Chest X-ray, PA view. Patient: 55 years old, sex M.
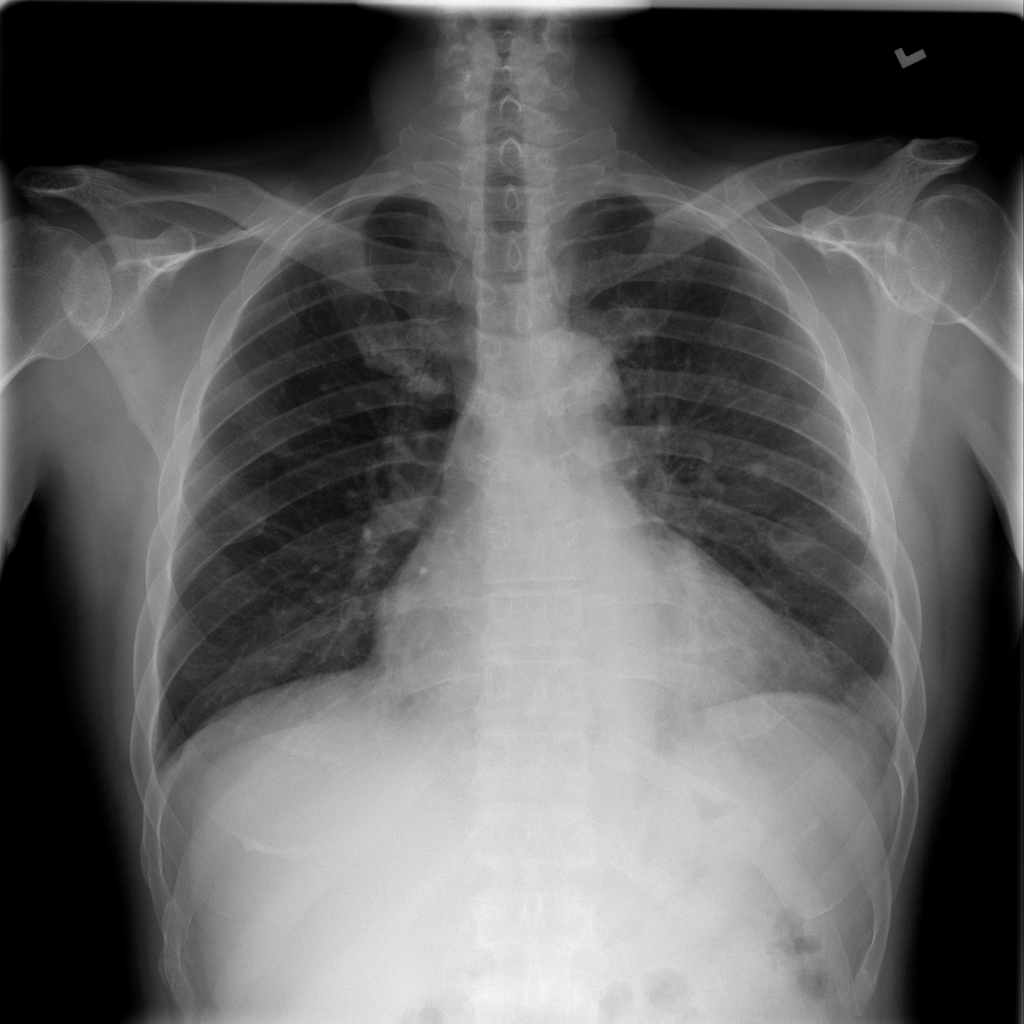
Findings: Nodule